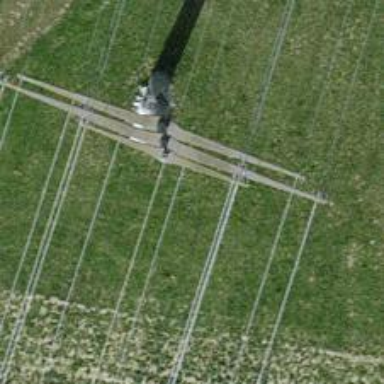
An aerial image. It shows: Power line is depicted.